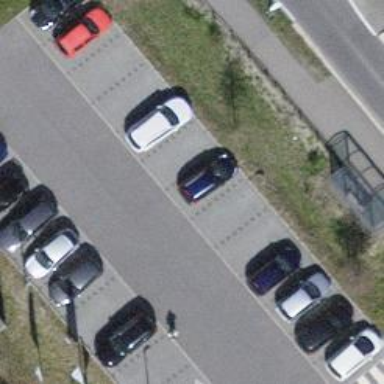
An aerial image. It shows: Parking area with surface.